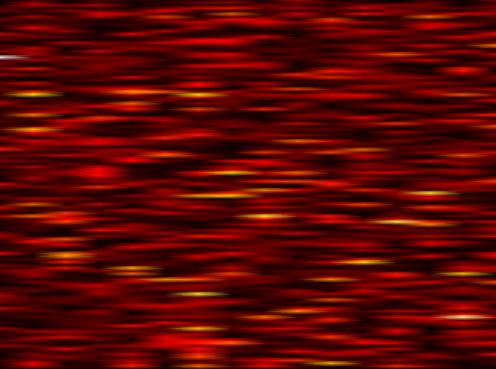
Label: WOLA